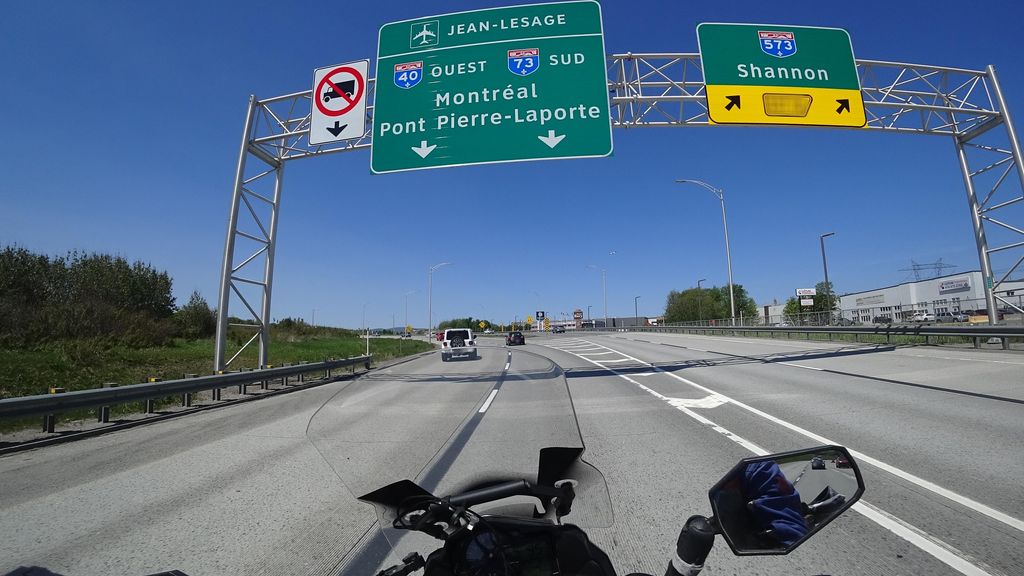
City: quebec_city